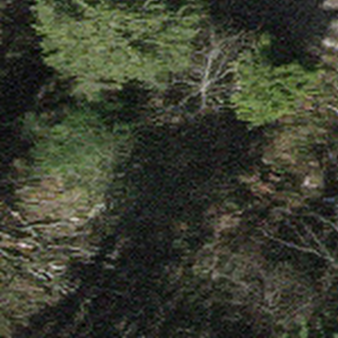
Label: other